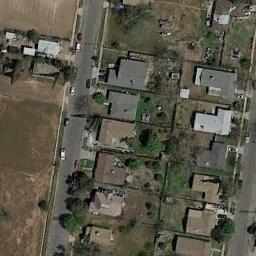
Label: medium_residential